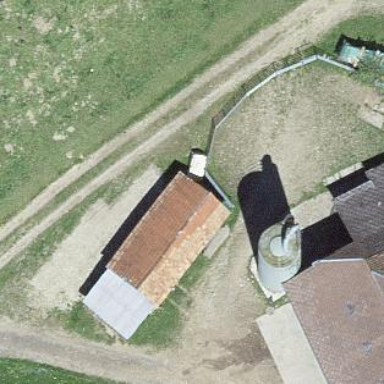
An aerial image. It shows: Shed.